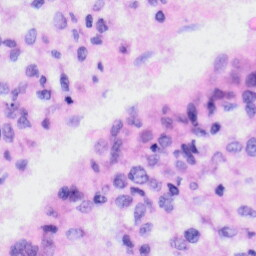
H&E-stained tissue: Liver